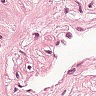
Metastatic tissue present: no